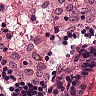
Metastatic tissue present: no